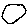
Label: moon